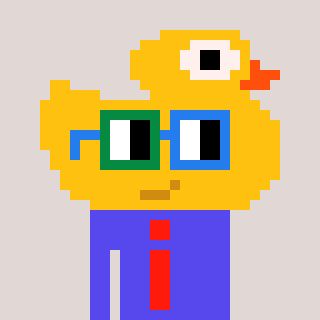
a pixel art character with square green and blue glasses, a ducky-shaped head and a computerblue-colored body on a warm background